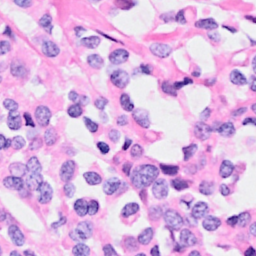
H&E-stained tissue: Breast